Question: I have a custom Android menu-bar icon layout, but it is stretching the background image. Here is a screenshot of the issue:.
You can see that the icon on the left is being stretched horizontally because it should look like the icon in the middle of the action bar. How do I fix this?
Here is my custom menu-bar layout code:
'''
<RelativeLayout xmlns:android="http://schemas.android.com/apk/res/android"
android:layout_width="wrap_content"
android:layout_height="wrap_content" >
<ImageButton
android:id="@+id/myButton"
android:layout_width="48dp"
android:layout_height="fill_parent"
android:layout_marginBottom="8dp"
android:layout_marginLeft="12dp"
android:layout_marginTop="8dp"
android:background="@drawable/ic_menu_feeds"
android:paddingRight="12dp" />
<TextView
android:id="@+id/textOne"
android:layout_width="wrap_content"
android:layout_height="wrap_content"
android:layout_alignParentTop="true"
android:layout_alignRight="@id/myButton"
android:layout_marginTop="2dp"
android:background="@drawable/badge_circle"
android:textColor="#FFF"
android:textSize="12sp"
android:textStyle="bold" />
</RelativeLayout>
'''
Here is my code for 'badge_circle.xml'
'''
<shape xmlns:android="http://schemas.android.com/apk/res/android"
android:shape="rectangle" >
<corners android:radius="10dip" />
<solid android:color="#F00" />
<stroke
android:width="2dip"
android:color="#FFF" />
<padding
android:bottom="5dip"
android:left="5dip"
android:right="5dip"
android:top="5dip" />
</shape>
'''
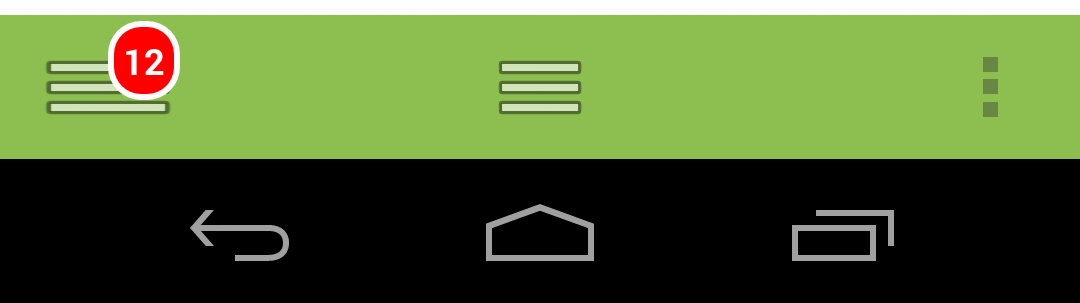
Answer: Set the image to 'wrap_content', right now you are forcing it to be a certain width